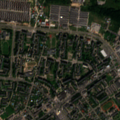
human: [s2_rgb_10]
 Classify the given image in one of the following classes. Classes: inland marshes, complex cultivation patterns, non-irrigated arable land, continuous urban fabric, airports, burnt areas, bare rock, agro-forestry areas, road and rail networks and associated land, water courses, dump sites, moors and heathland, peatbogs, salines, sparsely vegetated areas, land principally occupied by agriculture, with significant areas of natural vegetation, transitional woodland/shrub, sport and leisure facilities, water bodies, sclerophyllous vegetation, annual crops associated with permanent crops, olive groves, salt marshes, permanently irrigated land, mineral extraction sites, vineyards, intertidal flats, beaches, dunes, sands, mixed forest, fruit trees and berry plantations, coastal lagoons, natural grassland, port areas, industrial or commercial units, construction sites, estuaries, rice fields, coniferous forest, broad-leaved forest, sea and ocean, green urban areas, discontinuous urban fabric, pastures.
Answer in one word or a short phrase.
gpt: discontinuous urban fabric, industrial or commercial units, green urban areas